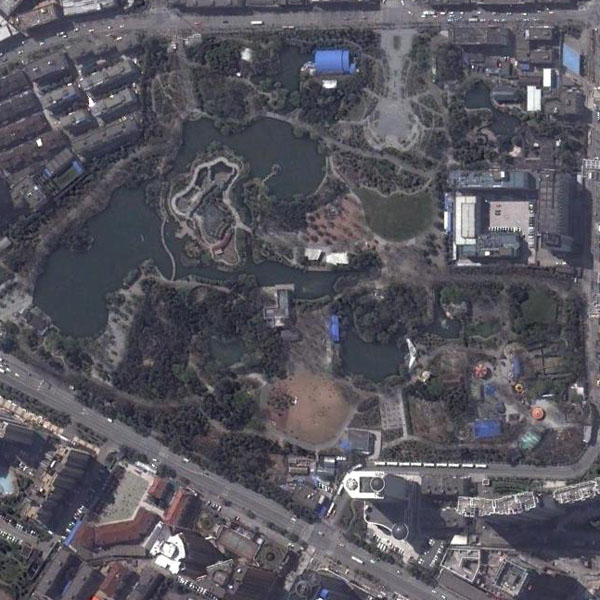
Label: Park